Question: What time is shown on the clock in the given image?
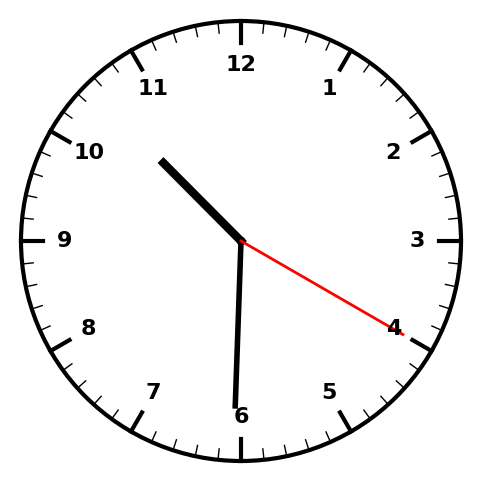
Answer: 10:30:20